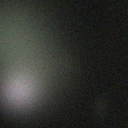
Screen state: off